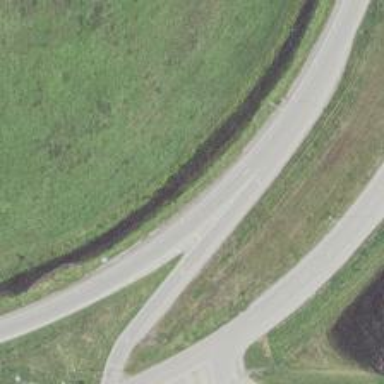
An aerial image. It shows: Road marking of gore chevron.